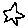
Label: star